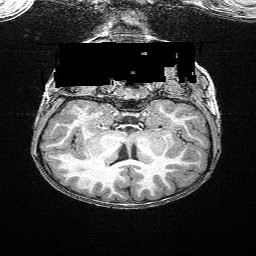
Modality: T1w
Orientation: sagittal